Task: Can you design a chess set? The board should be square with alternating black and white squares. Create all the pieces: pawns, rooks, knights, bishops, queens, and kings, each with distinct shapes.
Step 59:
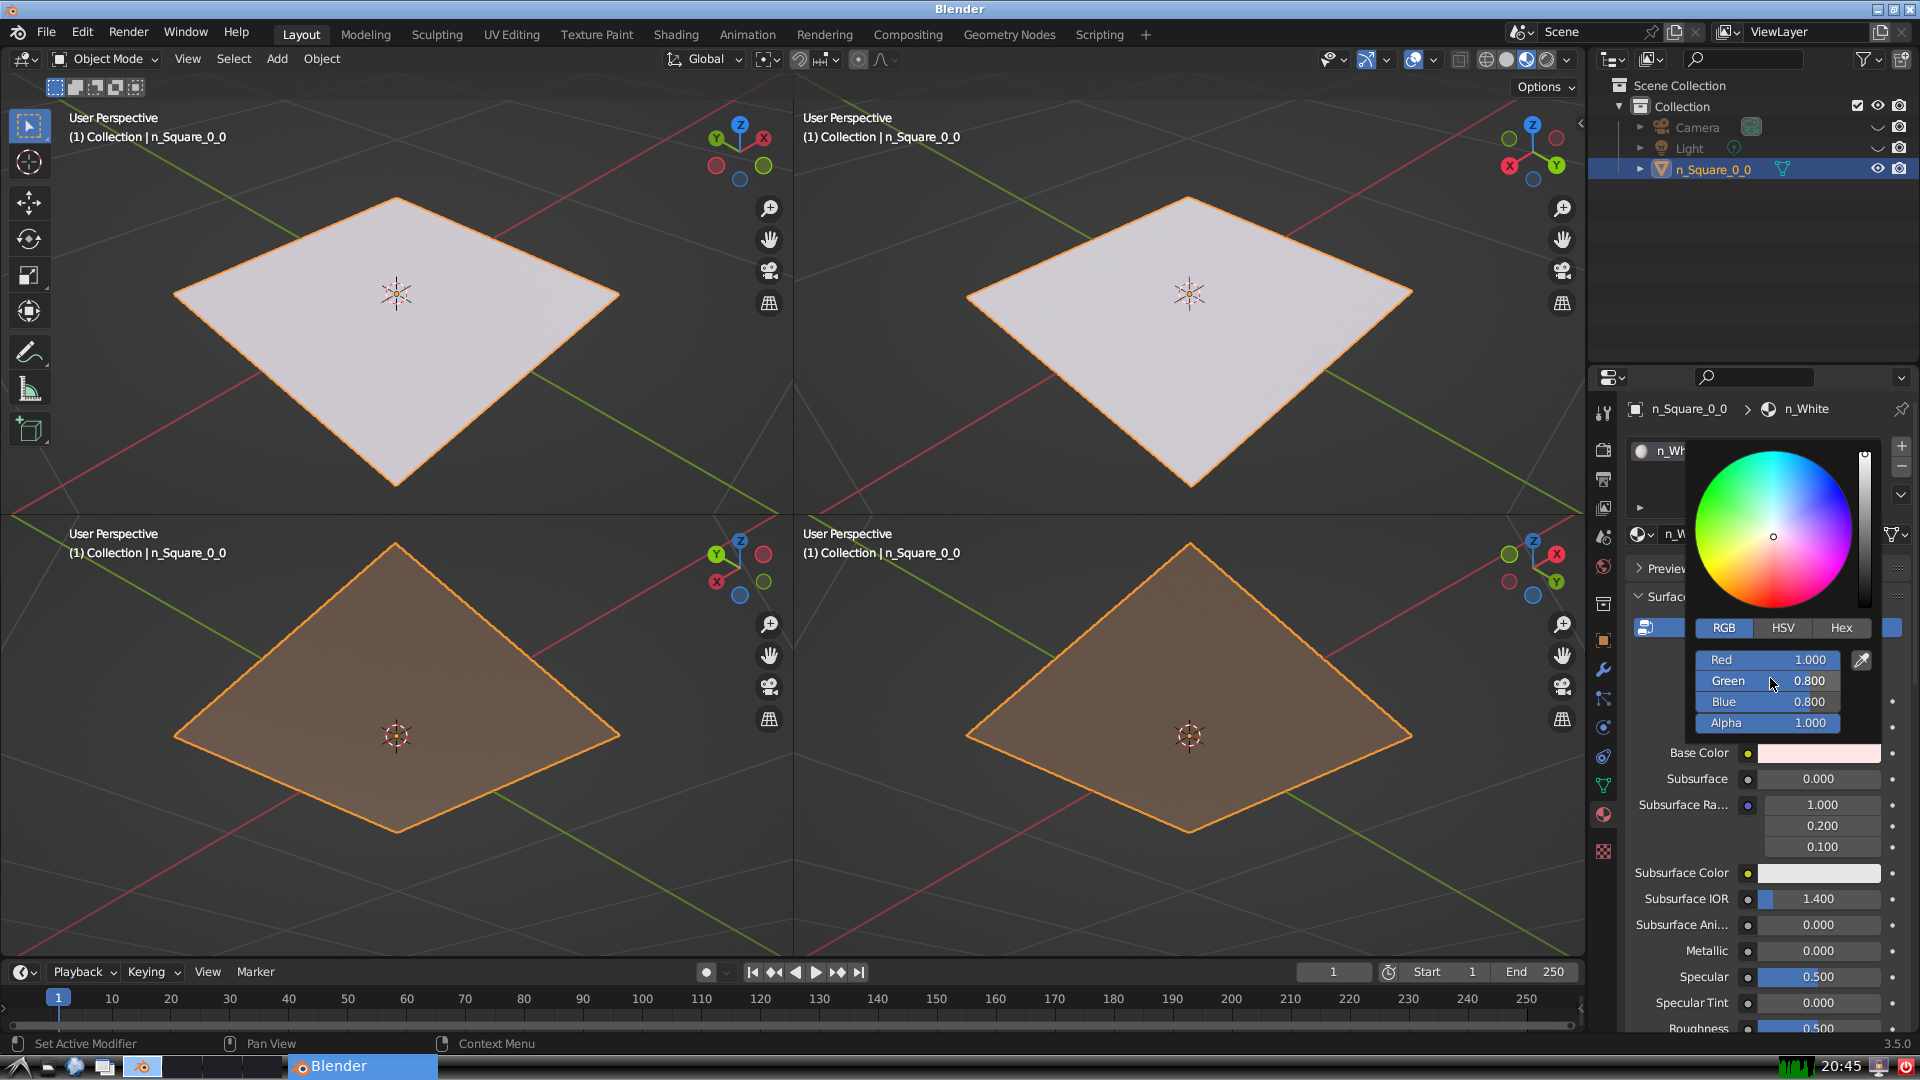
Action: click: no